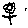
Label: flower